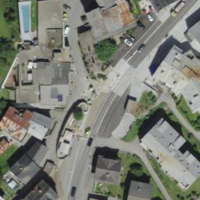
EUNIS habitat code: 54
Species observed at this site:
Tachymarptis melba
Lamium galeobdolon